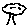
Label: tree